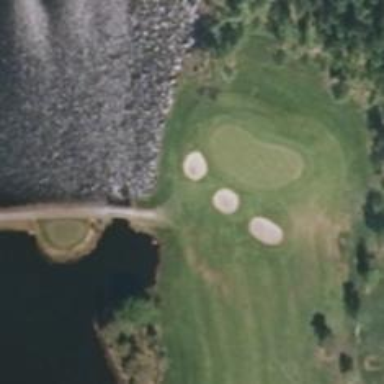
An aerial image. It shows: Pathway for golfing.